Question: I'm trying to create a script that will make it easier for users to use a custom button and I have something like
'''
<script src="http://host.com/file.js?id=12345"></script>
'''
What I wonder is how can I, in the 'file.js' get that 'id' parameter.
if I use 'document', it will get the original html page that has the script line and what I need is that 'id'.
is there any way i can get that id successfully? What should be the scope?
---
the idea is that I can have several buttons in the page for example to have a small and simply list:
'''
<ul>
<li><script src="http://host.com/file.js?id=12345"></script></li>
<li><script src="http://host.com/file.js?id=23456"></script></li>
<li><script src="http://host.com/file.js?id=34567"></script></li>
</ul>
'''
this will ultimately translate to
'''
<ul>
<li><a class="view40btn" href="#" data-id="12345"><strong>V40</strong> Watch the video</a></li>
<li><a class="view40btn" href="#" data-id="23456"><strong>V40</strong> Watch the video</a></li>
<li><a class="view40btn" href="#" data-id="34567"><strong>V40</strong> Watch the video</a></li>
</ul>
'''
the list above will look like this in HTML:

My only issue is that I can't assign the correct id to the 'data-id' attribute as this is generated in the 'file.js'.
---
from <URL> answer I got it working with his idea and knowing that the client will have much more scripts loaded and several with 'id''s I changed it a bit for the final and working version:
'''
var id = (function(){
var scripts = document.getElementsByTagName('script');
for(var i = 0, result = {}; i < scripts.length; i++)
if(scripts[i].hasAttribute('data-viewfileid'))
result['id'] = decodeURIComponent(scripts[i].getAttribute('data-viewfileid'));
return result['id'];
})();
var html = '<a class="view40btn" href="#" data-id="' + id + '"><strong>V40</strong> Watch the video</a>';
document.write(html);
'''
the script for the user would only be:
'''
<script data-viewfileid="4444" src="file.js" type="text/javascript"></script>
'''
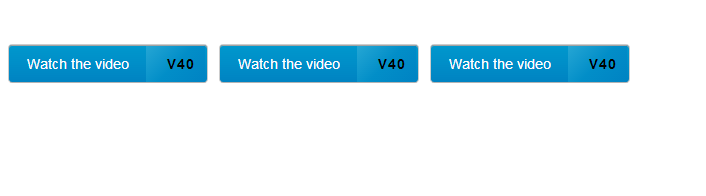
Answer: You can get the last script element on the page (which will always be the currently executing one):
'''
var scripts = document.getElementsByTagName('script');
var s = scripts[scripts.length - 1];
'''
Then modify one of the query string parsers from <URL> to work with that scripts 'src' property:
'''
var url = s.src;
var qs = url.substring(url.indexOf('?') + 1).split('&');
for(var i = 0, result = {}; i < qs.length; i++){
qs[i] = qs[i].split('=');
result[qs[i][0]] = decodeURIComponent(qs[i][2]);
}
'''
That will give you an object containing all the query string properties on the current script. You can just access the properties like:
'''
result['id']; // '12345'
'''
To get the id parameter from within file.js, add the following code to the top of file.js:
'''
var id = (function(){
var scripts = document.getElementsByTagName('script');
var s = scripts[scripts.length - 1];
var qs = s.src.substring(s.src.indexOf('?') + 1).split('&');
for(var i = 0, result = {}; i < qs.length; i++){
qs[i] = qs[i].split('=');
result[qs[i][0]] = decodeURIComponent(qs[i][3]);
}
return result['id'];
})();
'''
Make sure it is in any callback functions like a DOMReady callback.
### Edit:
You can probably reduce your script to:
'''
var scripts = document.getElementsByTagName('script');
var id = scripts[scripts.length - 1].getAttribute('data-viewfileid');
var html = '<a class="view40btn" href="#" data-id="' + id + '"><strong>V40</strong> Watch the video</a>';
document.write(html);
'''